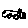
Label: car